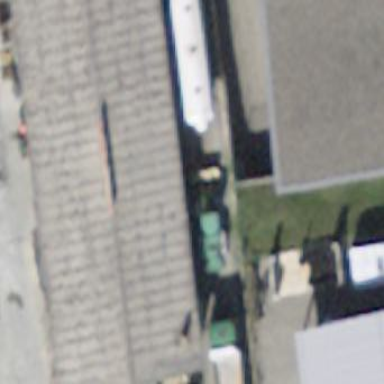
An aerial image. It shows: Building with gabled roof.